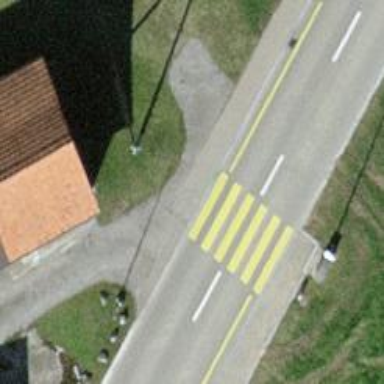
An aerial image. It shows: Uncontrolled road crossing.